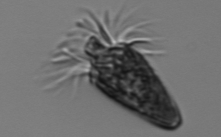
Label: Strombidium_tintinnodes